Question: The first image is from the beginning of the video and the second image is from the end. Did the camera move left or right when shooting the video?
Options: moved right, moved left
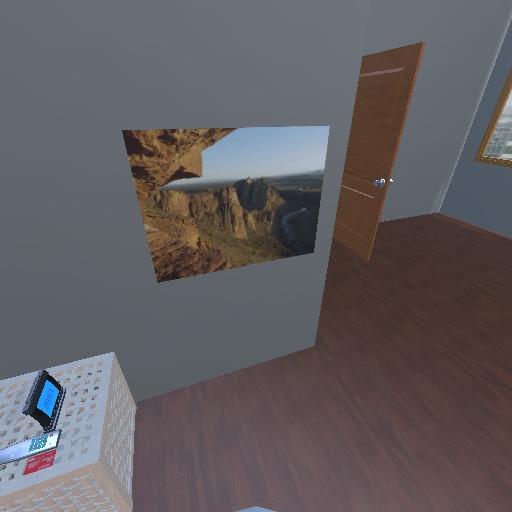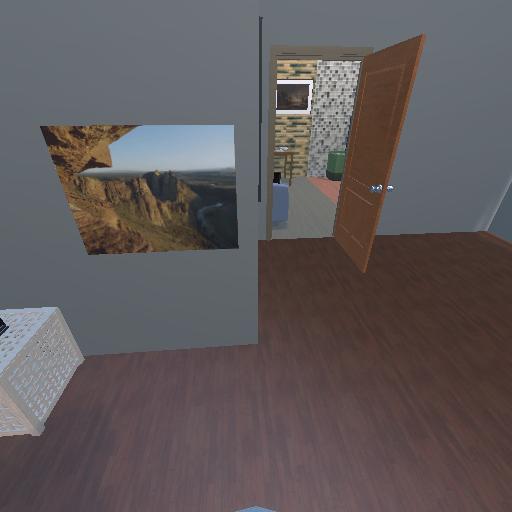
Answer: moved right